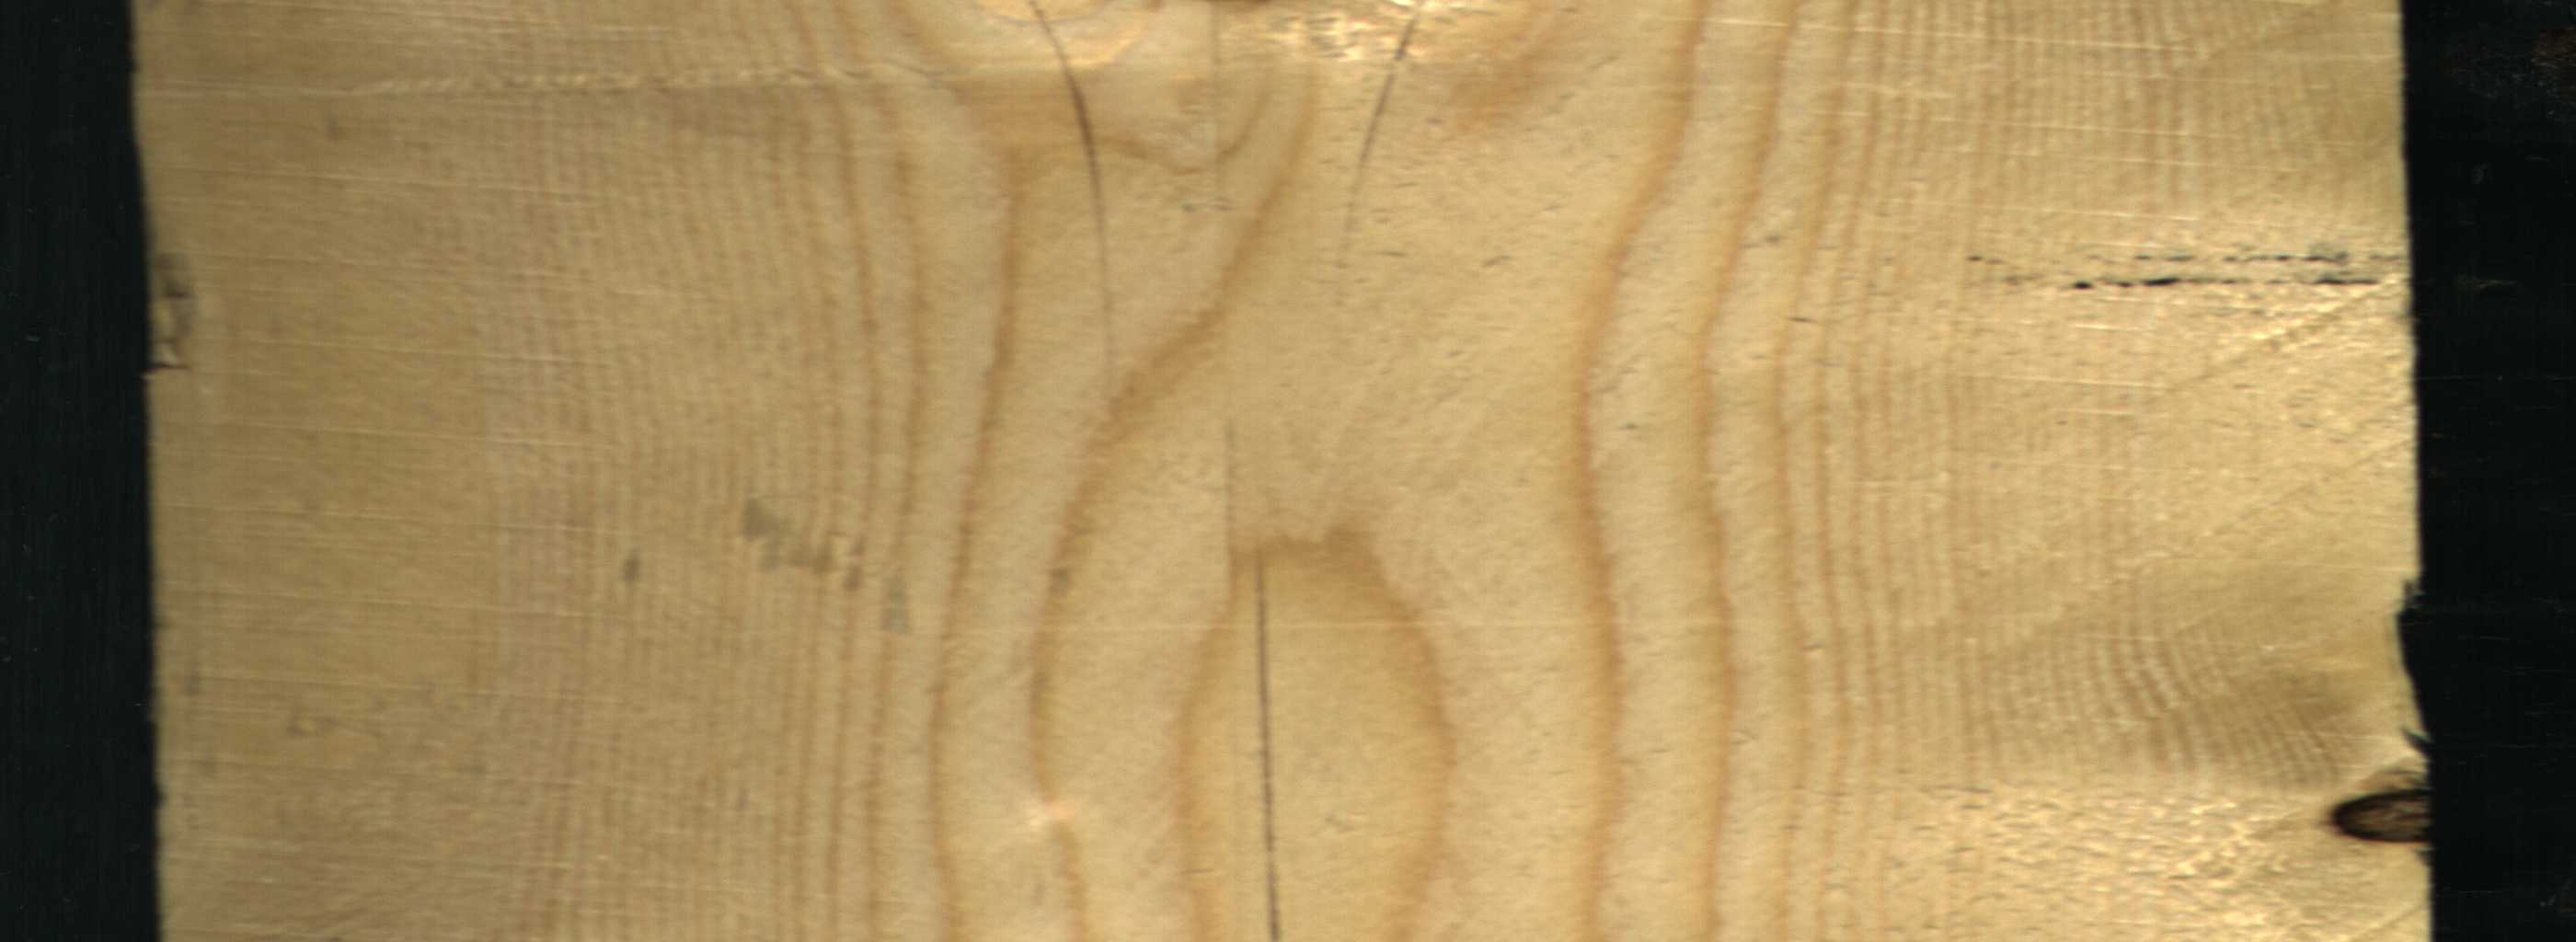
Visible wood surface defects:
Crack
Dead_Knot